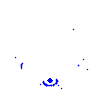
Particle: electron